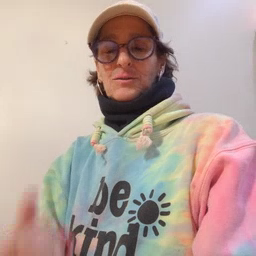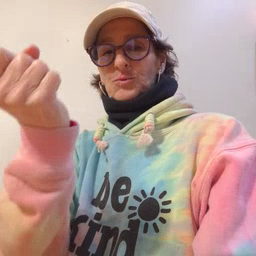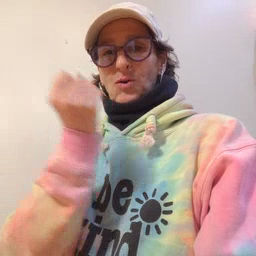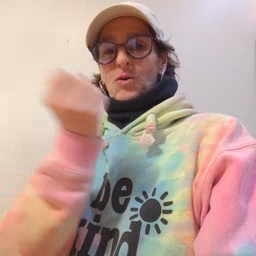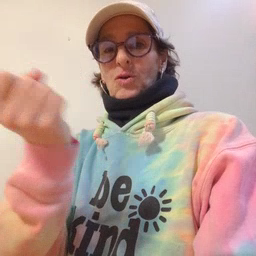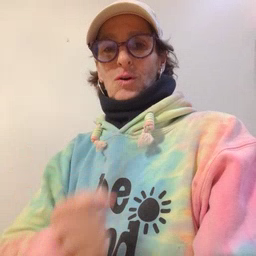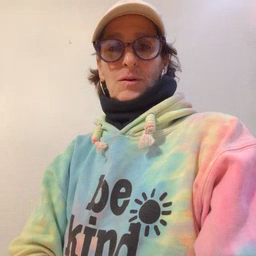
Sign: drawer